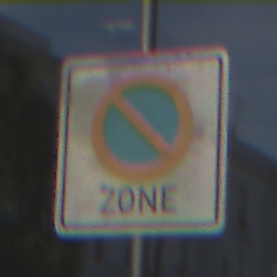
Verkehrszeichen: BeginnEingeschraenktesHalteverbotZone
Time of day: MorningAfternoon
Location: Outdoor (Urban)
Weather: PartlyCloudy
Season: NotSpecified
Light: Natural